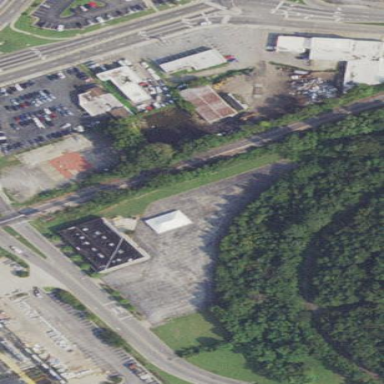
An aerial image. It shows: Parking area with asphalt surface.